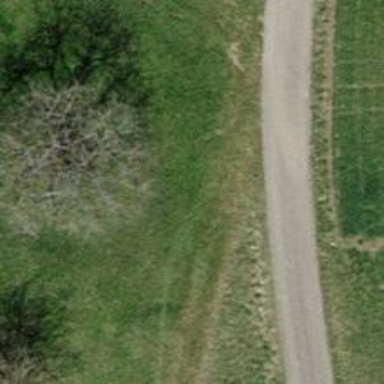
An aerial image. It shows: Path.